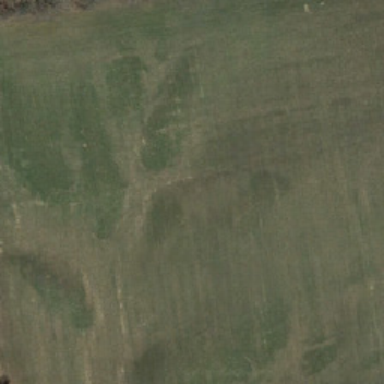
Two white spherical objects are in the middle of the pasture .